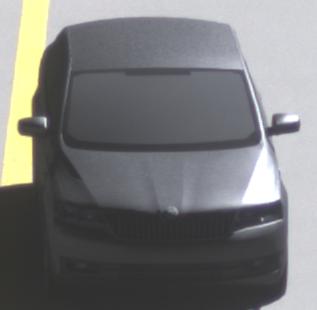
Make: Skoda
Model: Rapid
Detailed model: Rapid 1.2 Active Limousine
Model produced from: 2012/10
Model produced until: 2015/04
Doors: 5
Color: gray
Road condition: dry road
Daytime: midday
Contrast: high contrast